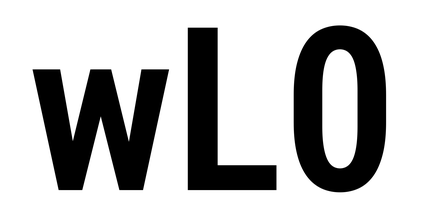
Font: Roboto_Condensed_SemiBold